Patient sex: M
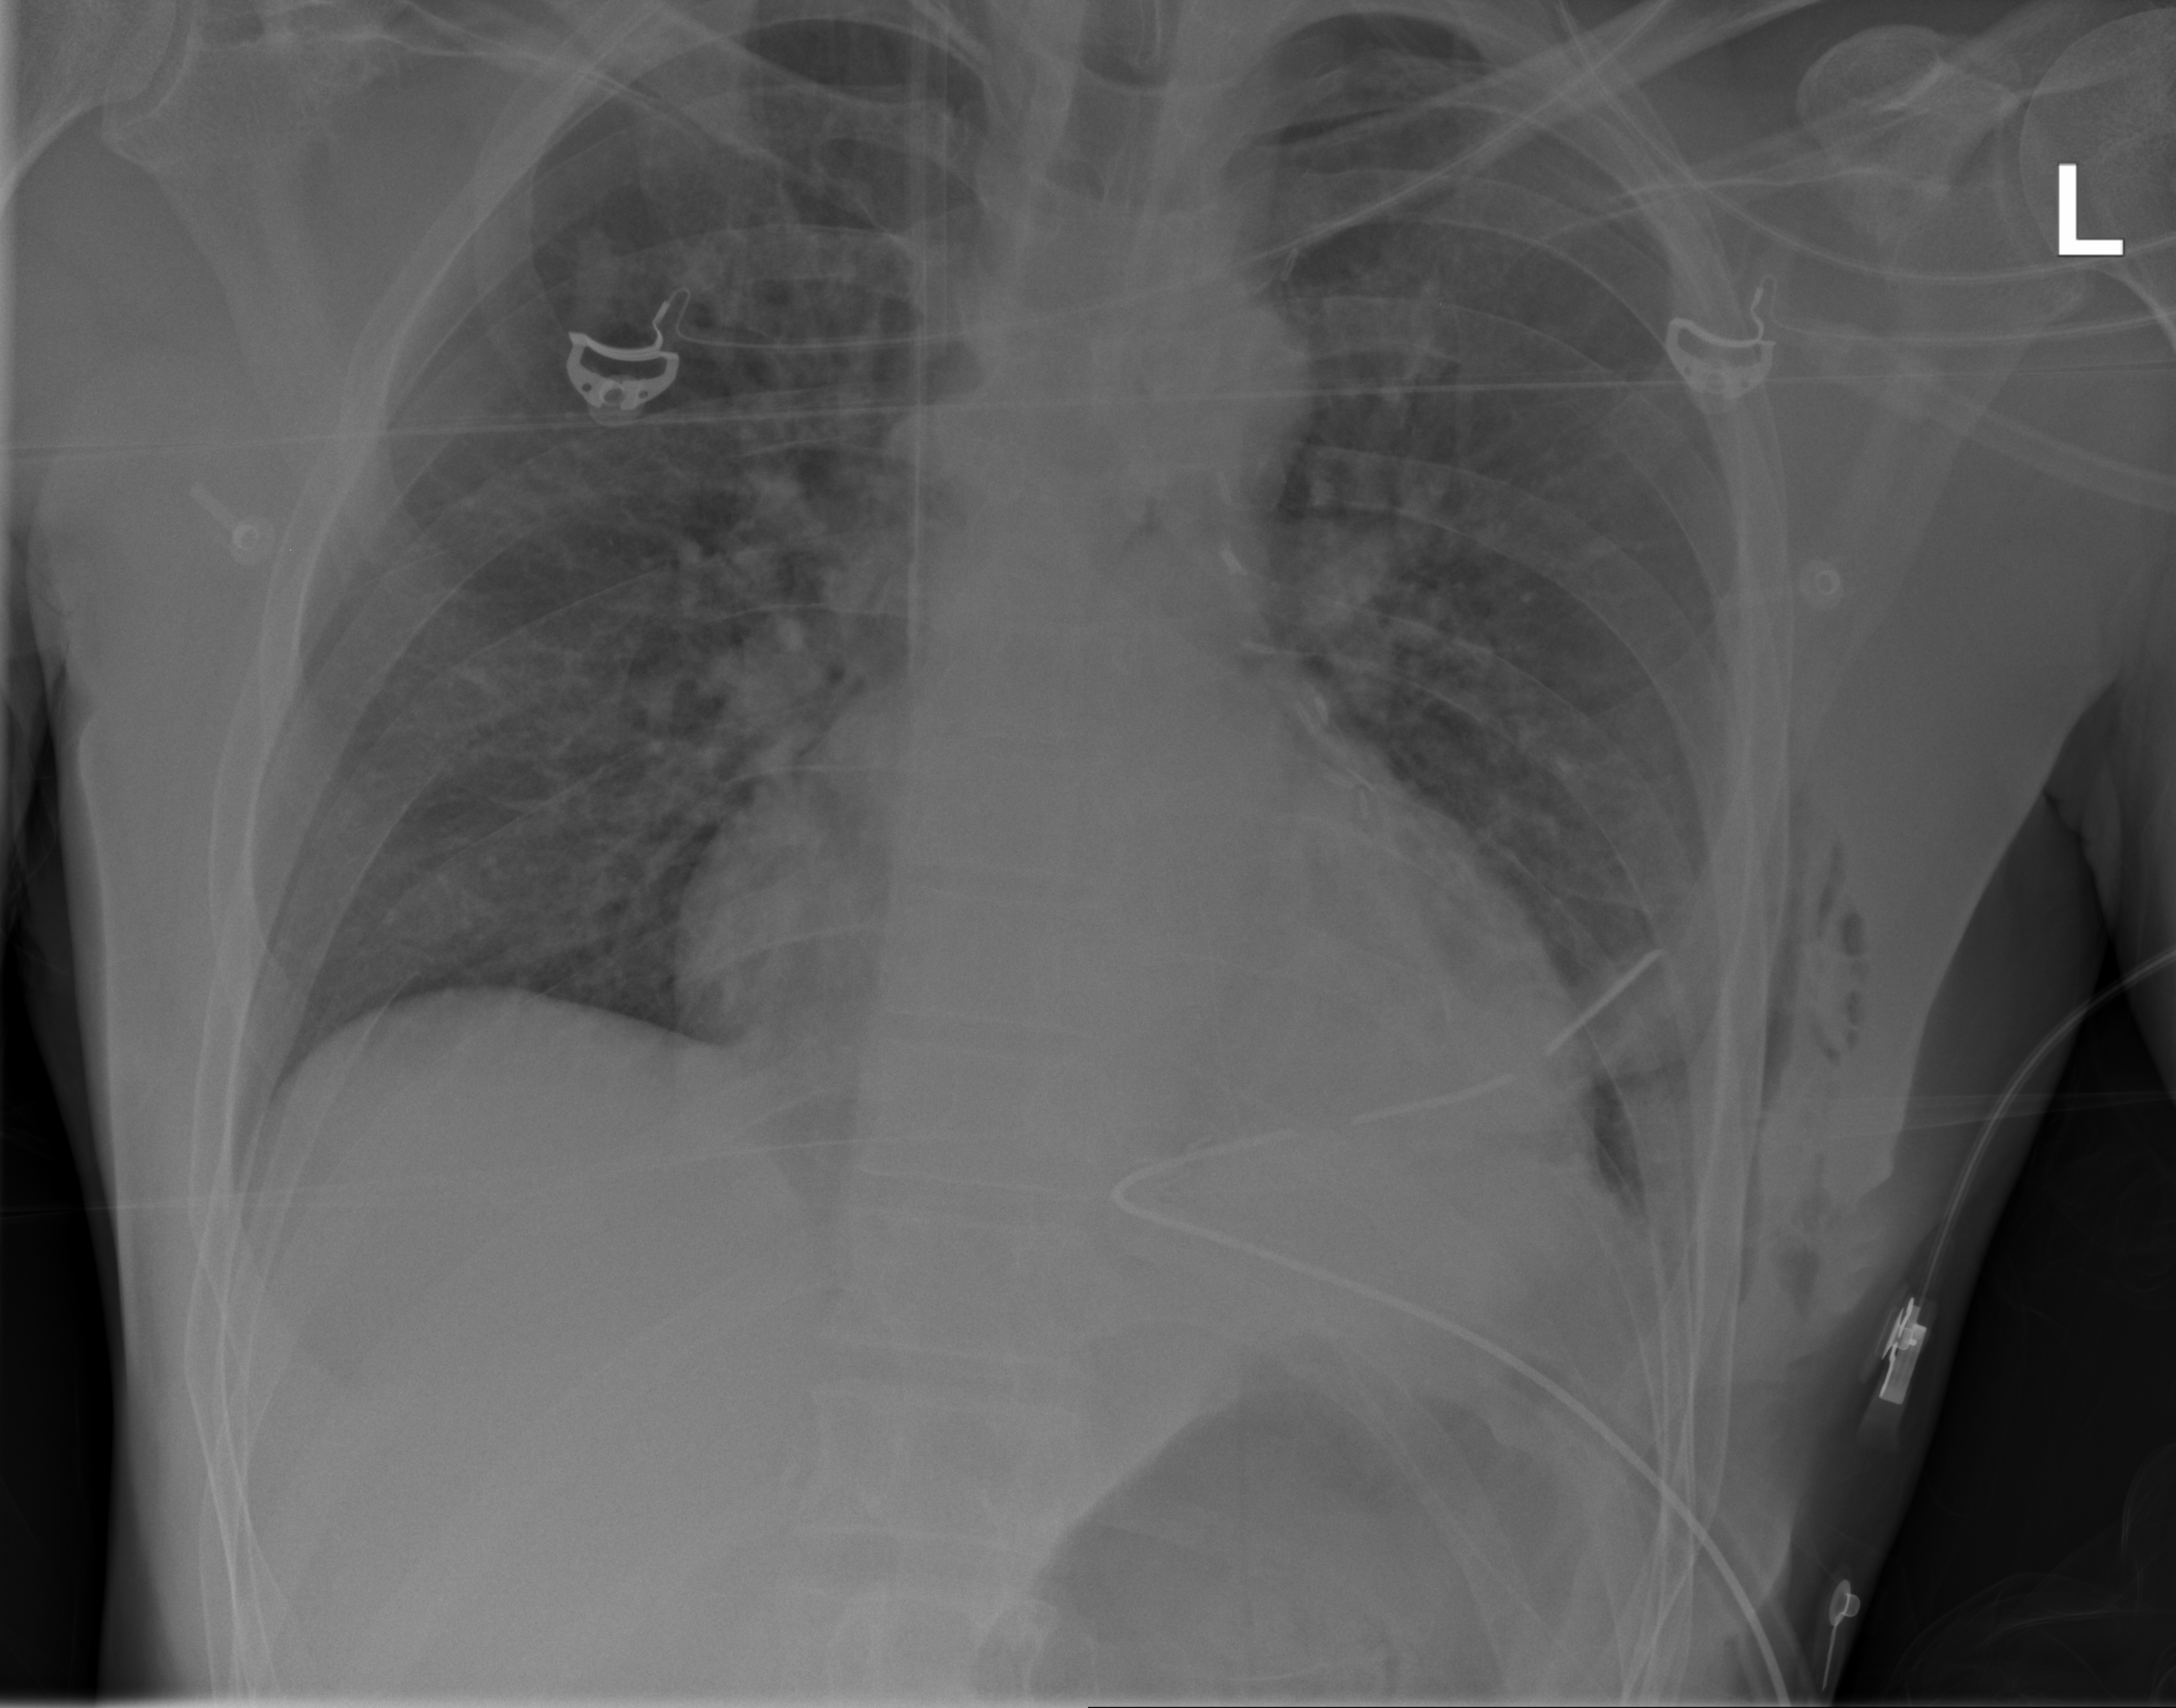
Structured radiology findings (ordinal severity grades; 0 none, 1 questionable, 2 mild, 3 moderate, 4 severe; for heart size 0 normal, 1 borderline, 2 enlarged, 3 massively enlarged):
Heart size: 2
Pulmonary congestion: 2
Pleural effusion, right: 0
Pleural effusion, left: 2
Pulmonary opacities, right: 0
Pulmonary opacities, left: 0
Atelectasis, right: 0
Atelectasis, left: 2